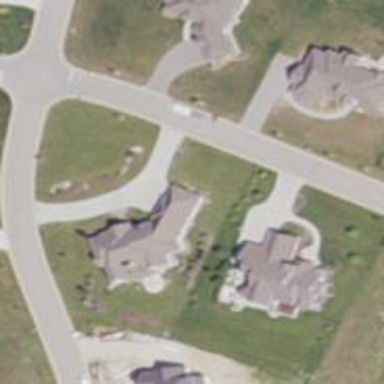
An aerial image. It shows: Driveway.